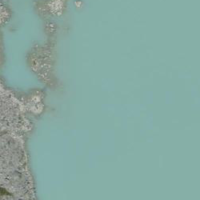
EUNIS habitat code: 14
Species observed at this site:
Jacobaea incana